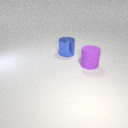
large purple rubber cylinder to the right of large blue metal cylinder